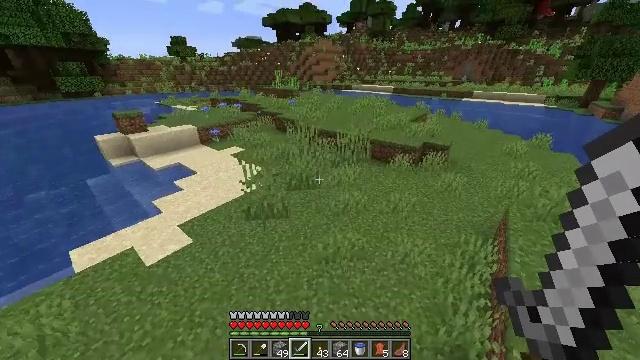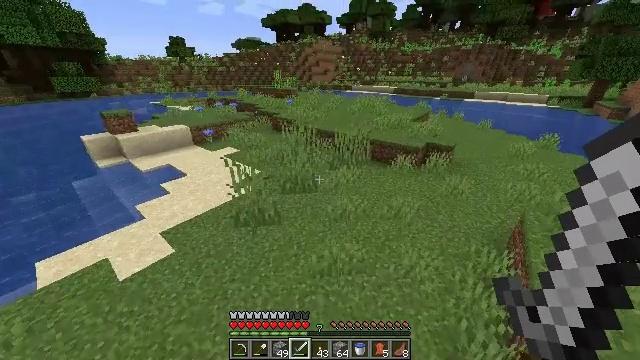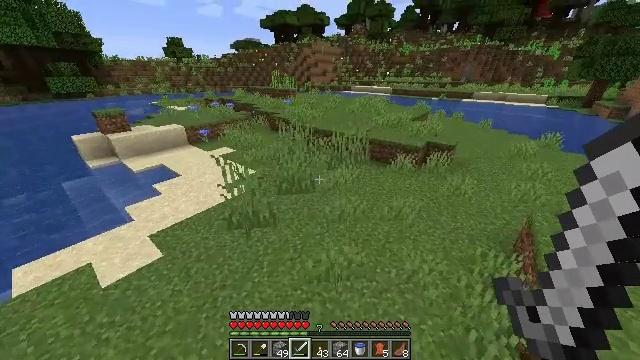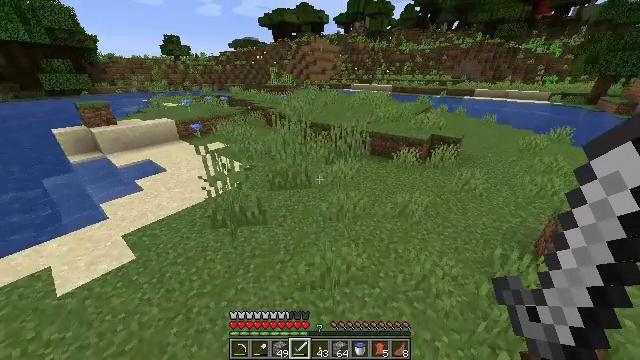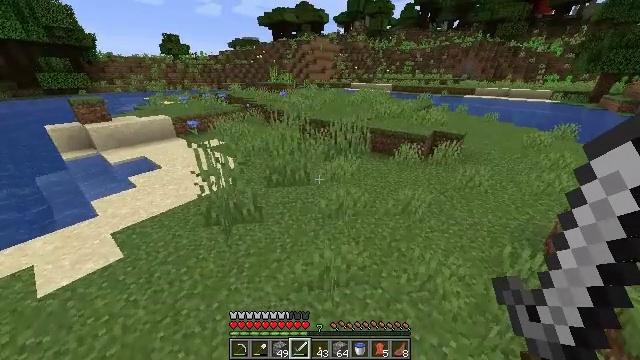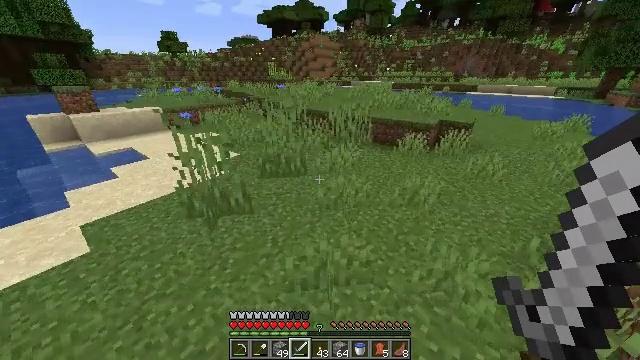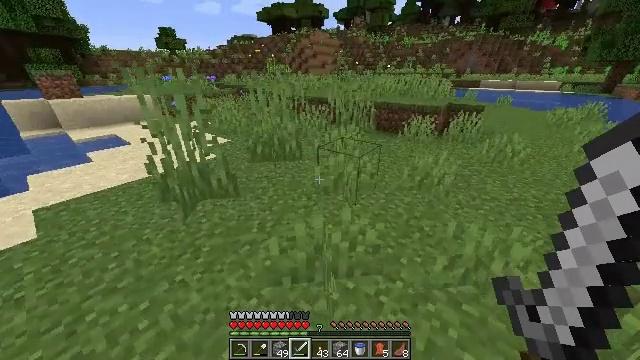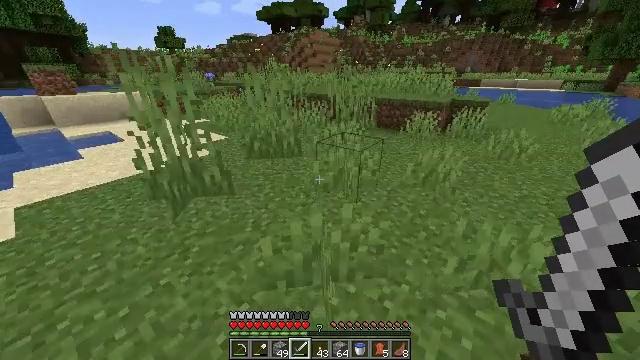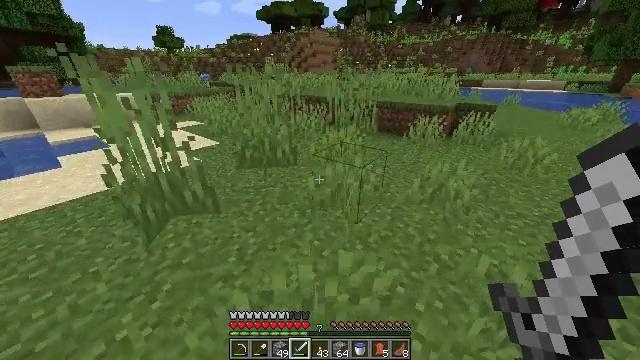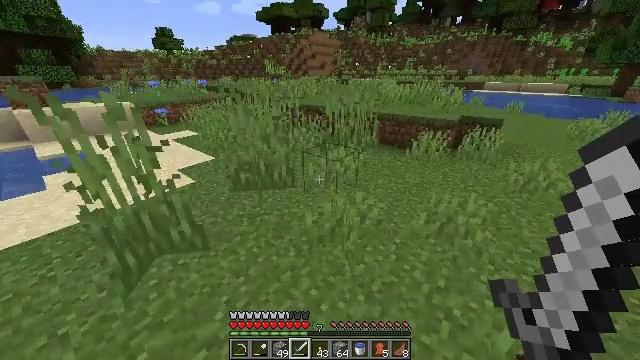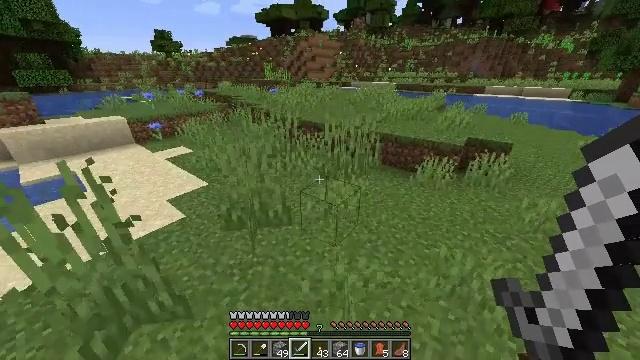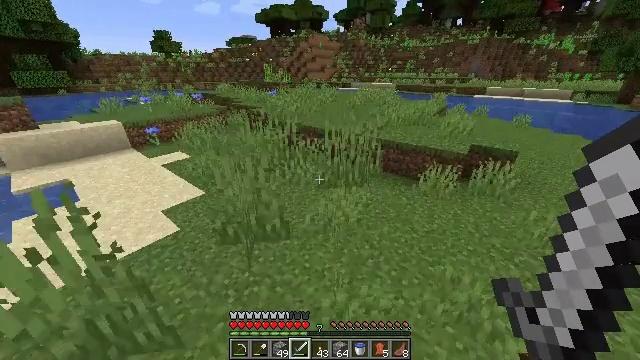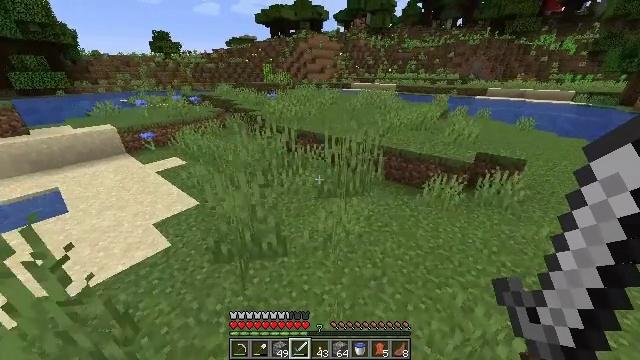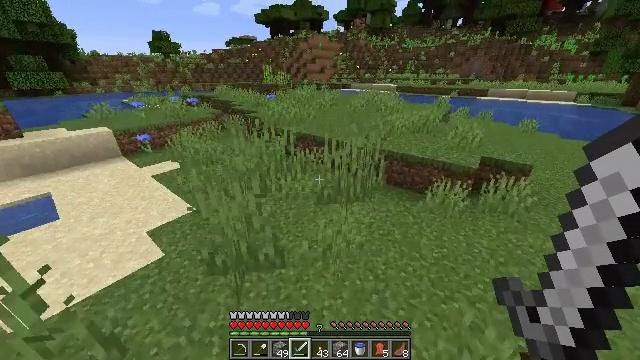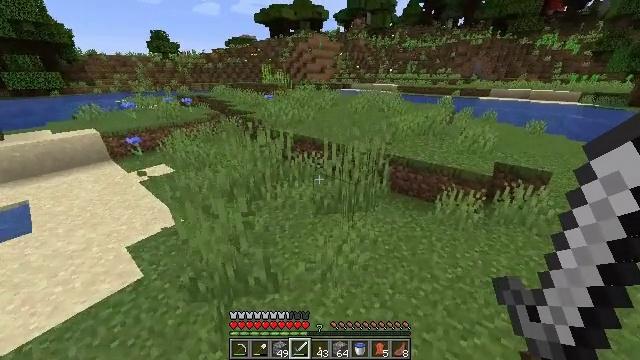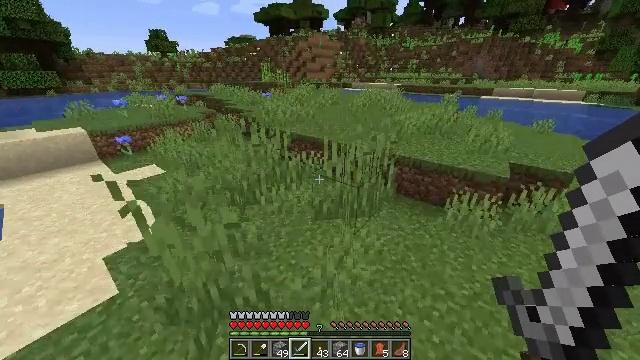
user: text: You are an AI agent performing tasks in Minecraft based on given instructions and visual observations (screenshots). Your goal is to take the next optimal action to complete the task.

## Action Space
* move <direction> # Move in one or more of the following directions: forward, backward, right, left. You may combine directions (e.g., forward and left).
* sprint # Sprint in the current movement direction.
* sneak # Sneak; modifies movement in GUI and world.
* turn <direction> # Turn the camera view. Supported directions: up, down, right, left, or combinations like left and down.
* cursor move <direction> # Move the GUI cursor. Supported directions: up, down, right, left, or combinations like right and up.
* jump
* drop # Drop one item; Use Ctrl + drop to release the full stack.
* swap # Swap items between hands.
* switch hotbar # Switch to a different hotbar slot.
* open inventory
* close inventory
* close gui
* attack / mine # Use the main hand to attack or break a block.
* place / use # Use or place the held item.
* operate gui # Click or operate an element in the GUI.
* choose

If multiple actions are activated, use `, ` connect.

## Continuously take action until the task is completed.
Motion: motion action
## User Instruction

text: Break the sugar cane.
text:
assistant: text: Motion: move forward, sprint, jump
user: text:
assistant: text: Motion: move forward, sprint, jump
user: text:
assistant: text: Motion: move forward, sprint, jump
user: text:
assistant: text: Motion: move forward, sprint, jump
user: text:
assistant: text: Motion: move forward, sprint, jump
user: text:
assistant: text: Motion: move forward, sprint, jump
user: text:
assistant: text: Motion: move forward, sprint, jump
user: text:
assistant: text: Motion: move forward, sprint, jump
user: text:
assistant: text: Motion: move forward, sprint, jump
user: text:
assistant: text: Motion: move forward, sprint, jump
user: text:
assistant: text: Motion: move forward, sprint, jump
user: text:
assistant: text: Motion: move forward, sprint, jump
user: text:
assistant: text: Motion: move forward, sprint, jump
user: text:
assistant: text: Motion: move forward, sprint, jump
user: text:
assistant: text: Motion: move forward, sprint, jump
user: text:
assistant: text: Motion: move forward, sprint, jump
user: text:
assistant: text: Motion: move forward, sprint
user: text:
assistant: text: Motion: move forward, sprint
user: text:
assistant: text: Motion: move forward, sprint
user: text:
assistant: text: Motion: move forward, sprint
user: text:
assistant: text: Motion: move forward, sprint
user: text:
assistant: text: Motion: move forward, sprint, turn right
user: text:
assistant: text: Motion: move forward, sprint
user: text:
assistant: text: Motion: move forward, sprint
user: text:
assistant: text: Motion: move forward, sprint
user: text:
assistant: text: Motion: move forward, sprint
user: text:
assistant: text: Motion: move forward, sprint, jump
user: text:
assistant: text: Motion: move forward, sprint, jump
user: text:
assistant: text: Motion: move forward, sprint, jump
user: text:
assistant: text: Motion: move forward, sprint, jump